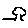
Label: tree